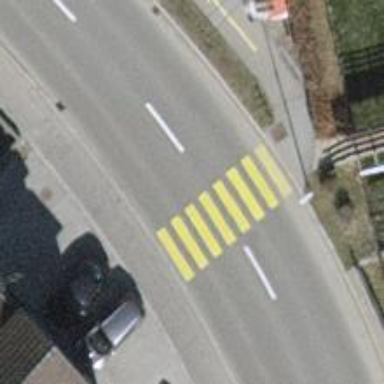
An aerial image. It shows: Marked zebra crossing on the road.